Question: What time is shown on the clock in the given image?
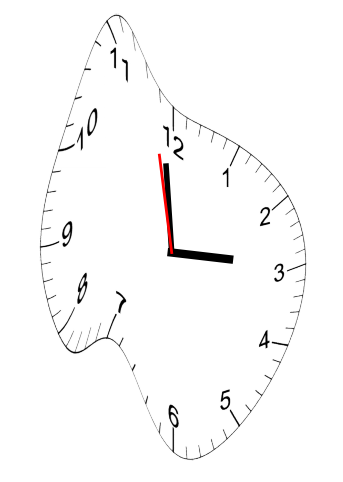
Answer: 02:58:58